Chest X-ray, PA view. Patient: 28 years old, sex M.
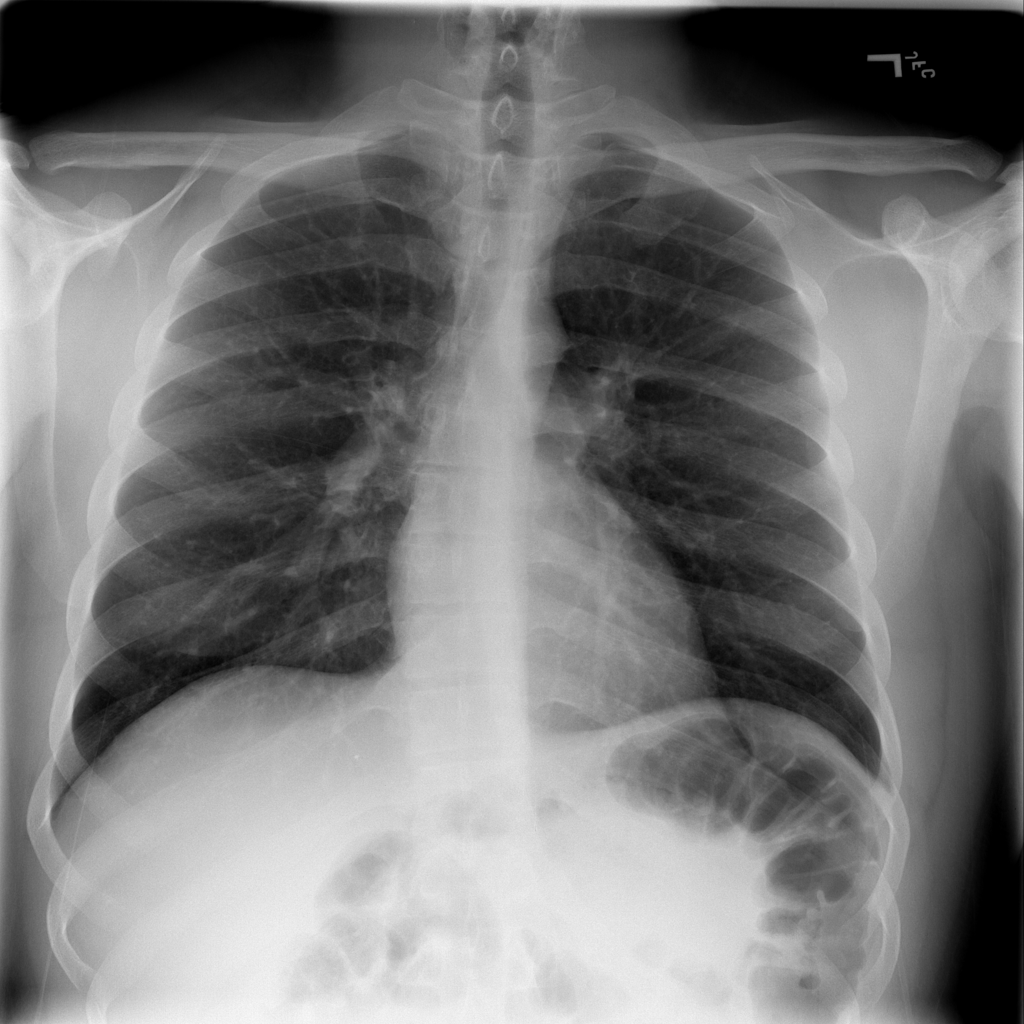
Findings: Infiltration